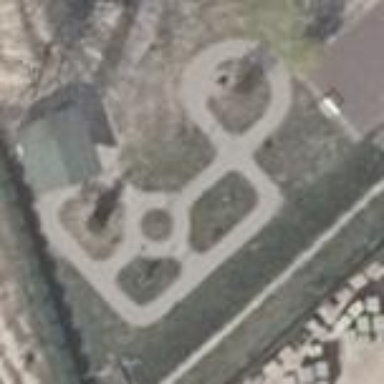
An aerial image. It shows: Playground located in traffic park.